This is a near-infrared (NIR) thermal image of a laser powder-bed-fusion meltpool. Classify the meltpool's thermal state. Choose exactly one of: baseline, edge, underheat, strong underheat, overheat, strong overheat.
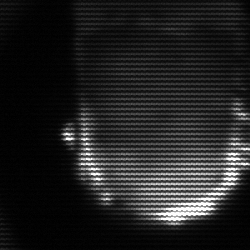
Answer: baseline